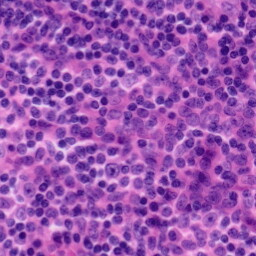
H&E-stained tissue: Tonsil